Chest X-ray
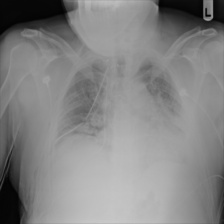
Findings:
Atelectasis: negative
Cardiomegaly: negative
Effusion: negative
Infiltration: positive
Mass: negative
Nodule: negative
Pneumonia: negative
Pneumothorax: negative
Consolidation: negative
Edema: negative
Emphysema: positive
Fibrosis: negative
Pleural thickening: negative
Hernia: negative